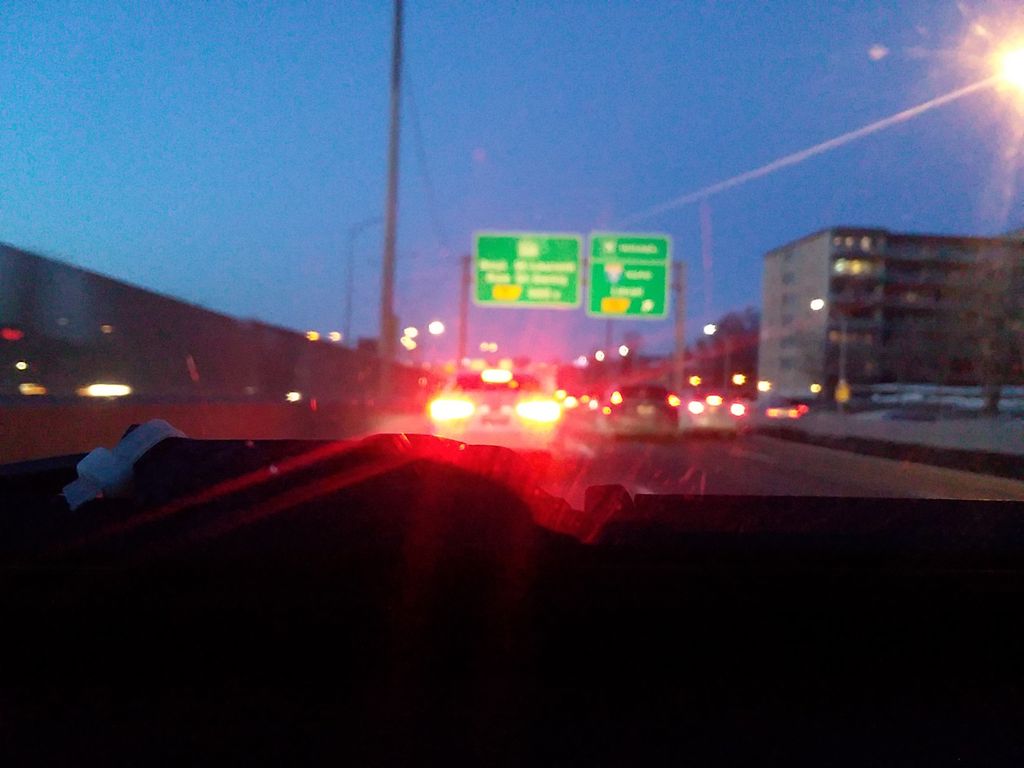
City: montreal